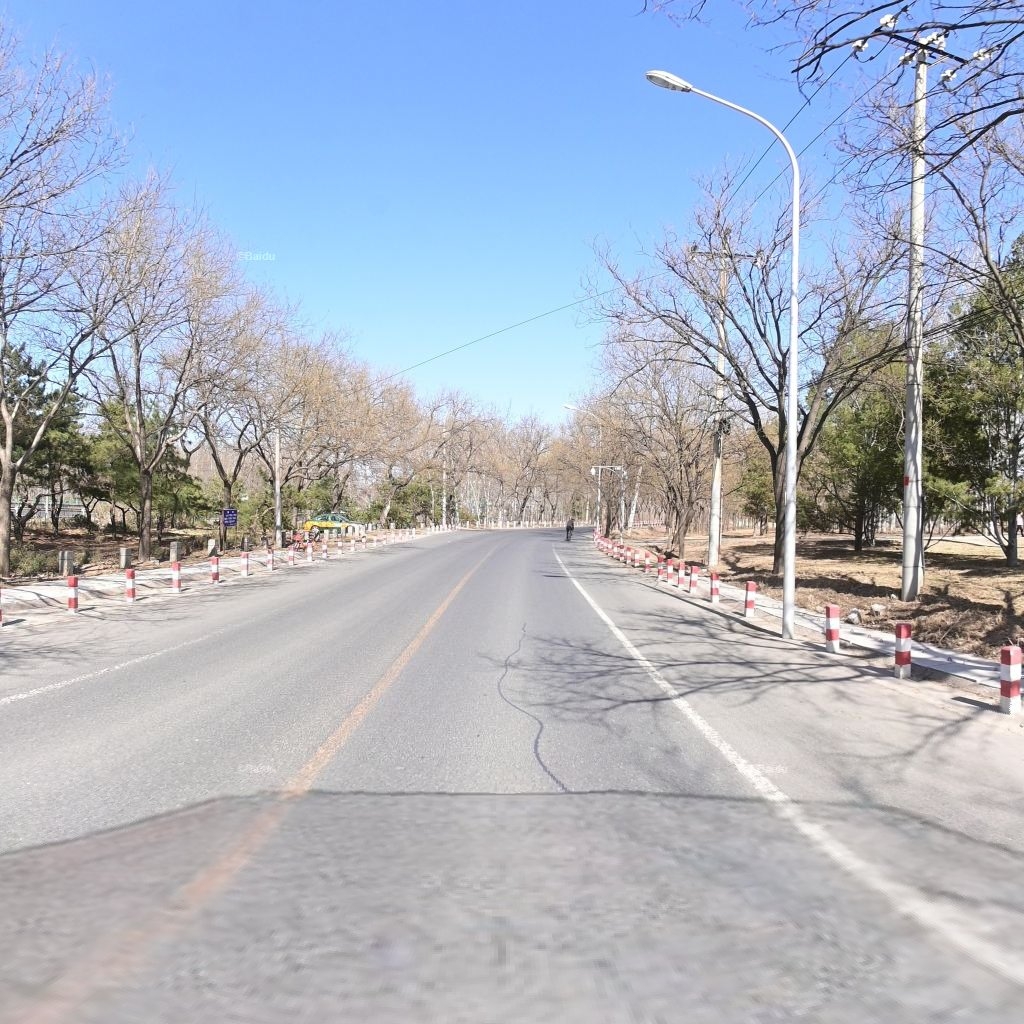
Region: Chaoyang
Road damage annotations: longitudinal patch